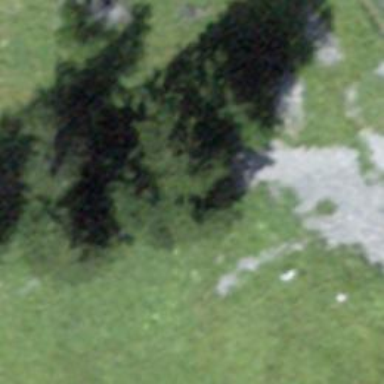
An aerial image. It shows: Beautiful tree in nature.